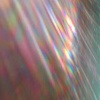
Label: sunburn